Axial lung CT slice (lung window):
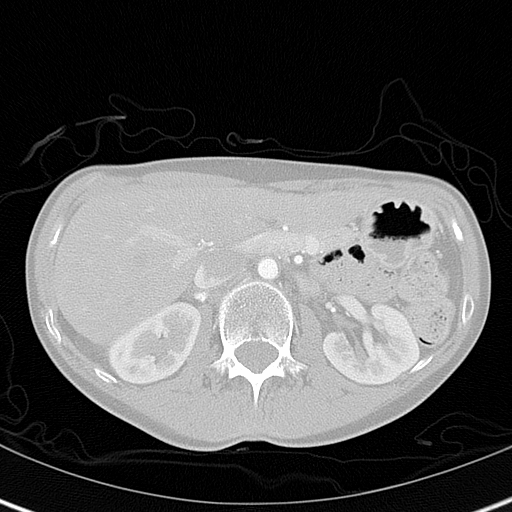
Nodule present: no